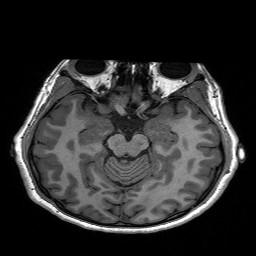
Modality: T1w
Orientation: coronal
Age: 22
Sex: female
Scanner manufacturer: siemens
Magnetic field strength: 3 T
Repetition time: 2.3 s
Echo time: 0.00197 s